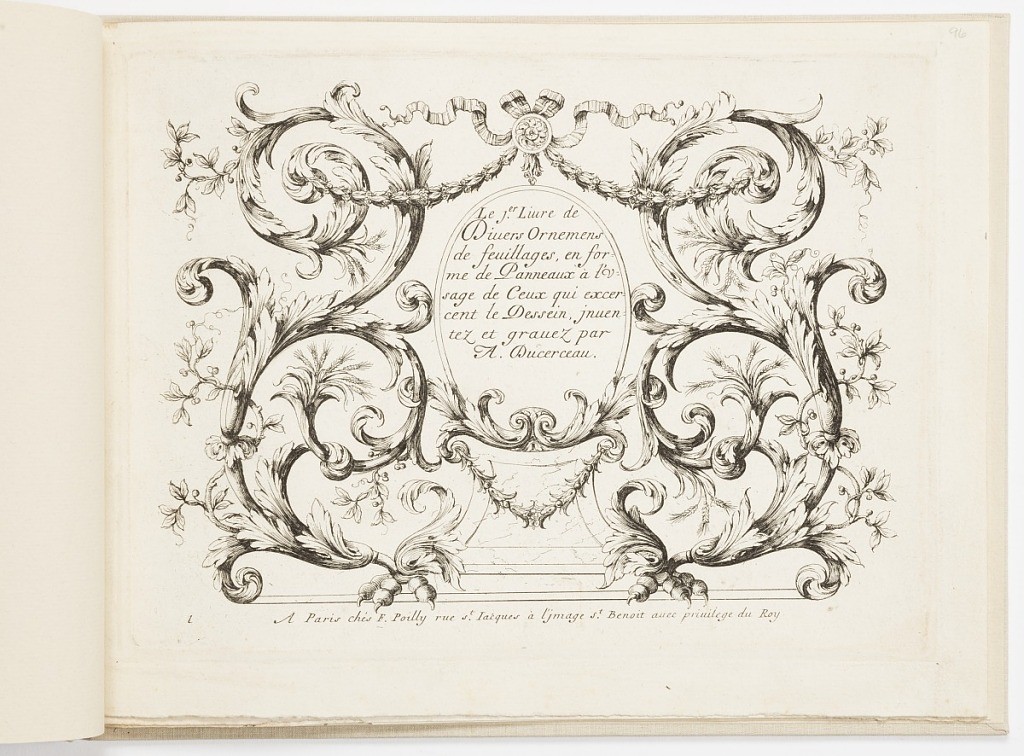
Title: Title Page
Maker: Paul Androuet Du Cerceau, French, 1623/30 – 1710
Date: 1669–93
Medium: Etching on laid paper
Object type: Print
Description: Title page from a series of six ornament plates featuring mythological scenes. The title is lettered in the center within a medallion resting on a plinth. Two claws on either side of the base of the plinth, with foliate scroll arabesques emanating from each claw, surrounding the central medallion. The ornament features acanthus leaves, wheat sprays, scrolling branches with leaves and berries, garlands of fleurons, rosettes with a central rosette and ribbons surmounting the medallion. The plate is numbered.